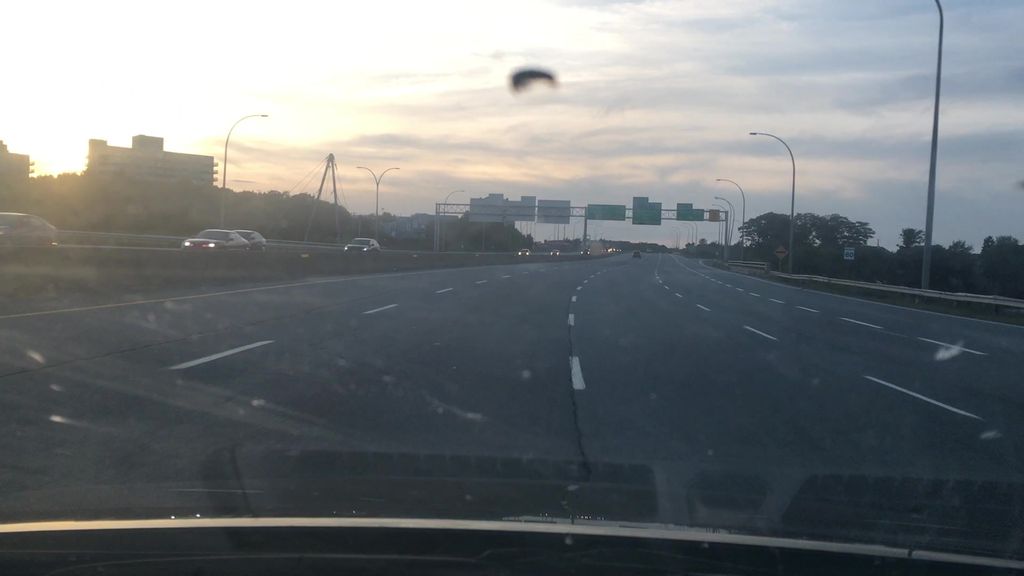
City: halifax